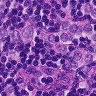
Metastatic tissue present: yes